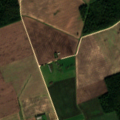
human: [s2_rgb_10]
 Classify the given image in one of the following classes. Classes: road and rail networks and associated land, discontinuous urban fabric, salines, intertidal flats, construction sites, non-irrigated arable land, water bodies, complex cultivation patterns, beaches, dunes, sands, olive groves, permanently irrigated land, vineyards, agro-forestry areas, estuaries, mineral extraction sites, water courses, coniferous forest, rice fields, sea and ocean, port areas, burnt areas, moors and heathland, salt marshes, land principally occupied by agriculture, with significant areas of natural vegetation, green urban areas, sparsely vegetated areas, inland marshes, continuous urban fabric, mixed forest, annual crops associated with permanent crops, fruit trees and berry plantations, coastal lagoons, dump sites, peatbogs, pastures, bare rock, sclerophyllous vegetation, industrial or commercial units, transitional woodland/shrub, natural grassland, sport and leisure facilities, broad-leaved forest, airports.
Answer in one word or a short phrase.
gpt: non-irrigated arable land, complex cultivation patterns, mixed forest